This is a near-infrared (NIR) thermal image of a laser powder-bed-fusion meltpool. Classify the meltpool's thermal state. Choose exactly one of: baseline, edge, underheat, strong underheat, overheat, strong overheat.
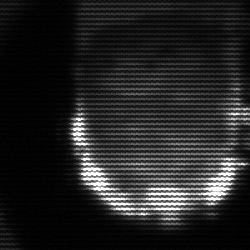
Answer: baseline